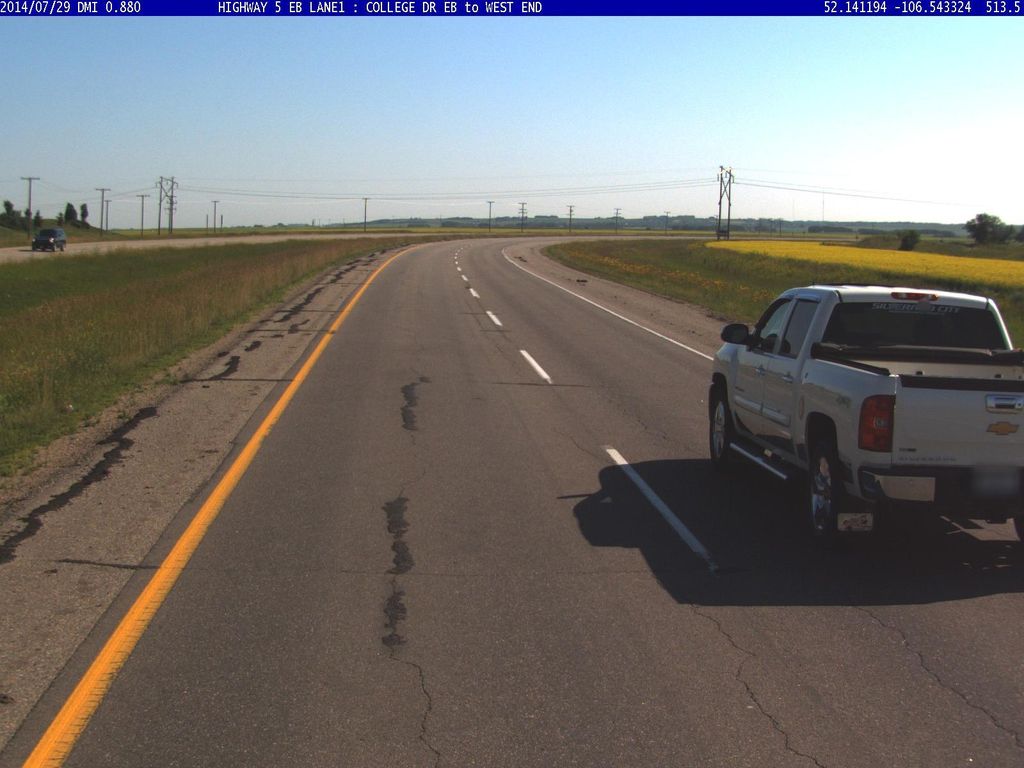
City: saskatoon